Aerial crown-view tile of a tropical tree (Barro Colorado Island, Panama), acquired 20250915:
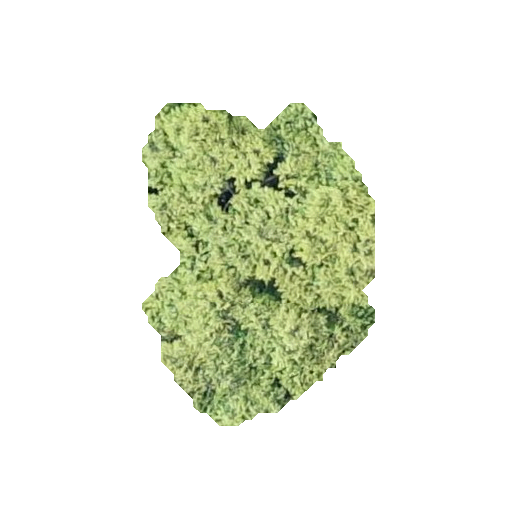
Species: Quararibea stenophylla
GBIF accepted scientific name: Quararibea stenophylla
Crown area: 82.516 m²